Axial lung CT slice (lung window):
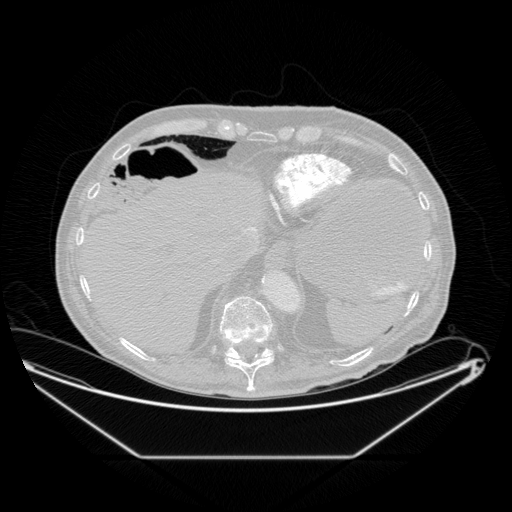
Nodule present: no